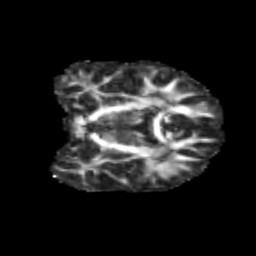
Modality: FA
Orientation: coronal
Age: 12
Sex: male
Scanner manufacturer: siemens
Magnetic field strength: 3 T
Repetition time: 3.8 s
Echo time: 0.07 s